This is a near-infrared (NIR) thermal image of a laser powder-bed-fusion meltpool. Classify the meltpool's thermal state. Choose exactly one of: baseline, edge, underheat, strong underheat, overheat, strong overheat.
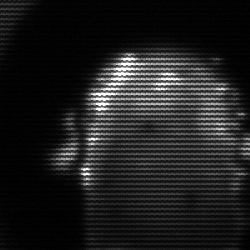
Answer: baseline